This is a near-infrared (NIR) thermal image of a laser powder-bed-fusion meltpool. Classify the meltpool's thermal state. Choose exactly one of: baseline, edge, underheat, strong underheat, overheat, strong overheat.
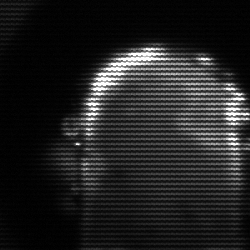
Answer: baseline